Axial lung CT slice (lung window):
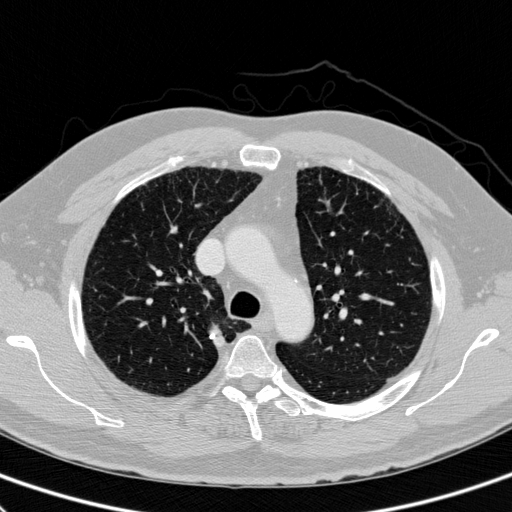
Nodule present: no